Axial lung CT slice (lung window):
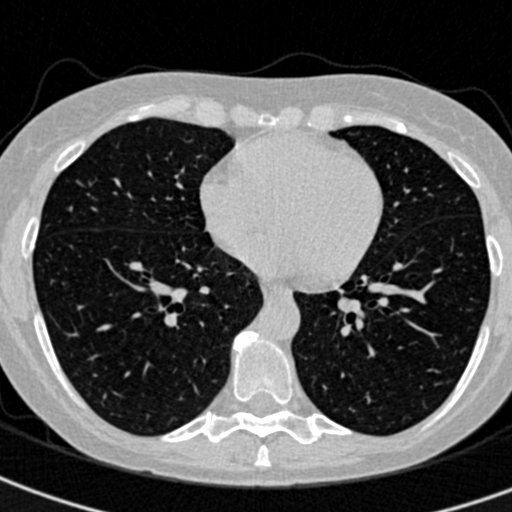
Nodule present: no